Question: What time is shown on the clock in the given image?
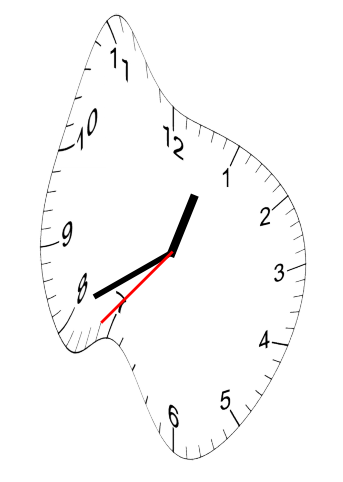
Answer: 12:40:37